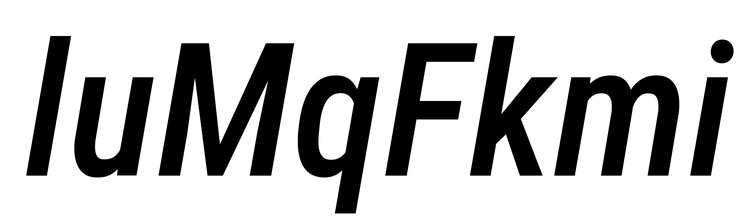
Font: Roboto-Italic_Condensed_Medium_Italic